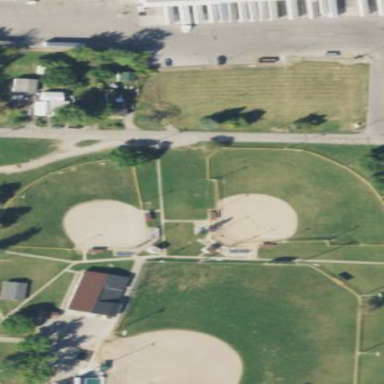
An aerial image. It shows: Baseball pitch for leisure and sports activities.